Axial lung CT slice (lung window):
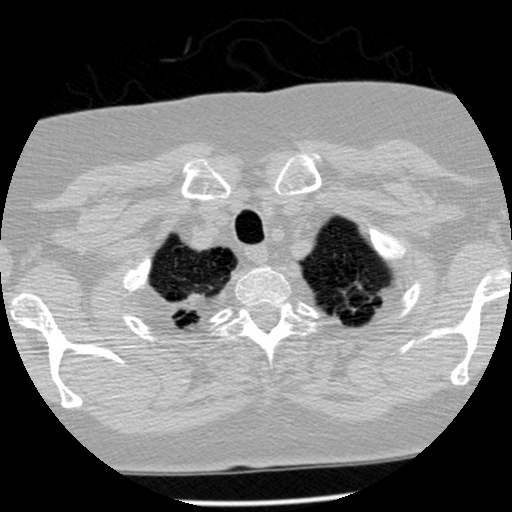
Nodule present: no